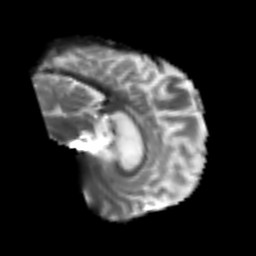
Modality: T2w
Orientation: sagittal
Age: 52
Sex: male
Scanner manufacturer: siemens
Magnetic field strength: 3 T
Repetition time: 4.999 s
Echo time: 0.07946 s